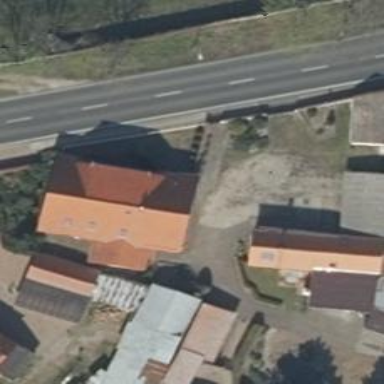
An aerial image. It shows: Gabled house with red roof oriented along its length.